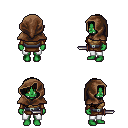
a pixel art fantasy rpg character, female body template, orc, green skin, leather chest armor, white pants, brown right-swept hairstyle, cloth hood, cloth bracers, dagger, four views (front, back, left, right), 2x2 character sprite sheet, small pixel art, hard edges, no anti-aliasing